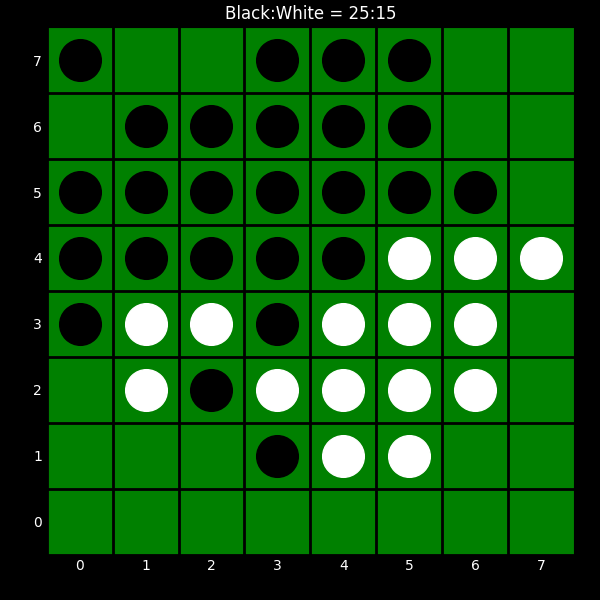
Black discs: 25
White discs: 15